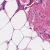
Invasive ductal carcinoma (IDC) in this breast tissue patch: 0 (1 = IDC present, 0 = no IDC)